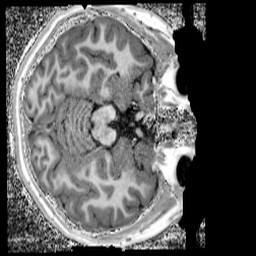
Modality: UNIT1_denoised
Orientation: axial
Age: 11
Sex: female
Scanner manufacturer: siemens
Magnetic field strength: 3 T
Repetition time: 4 s
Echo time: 0.00299 s